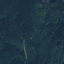
Land use / land cover class: Forest